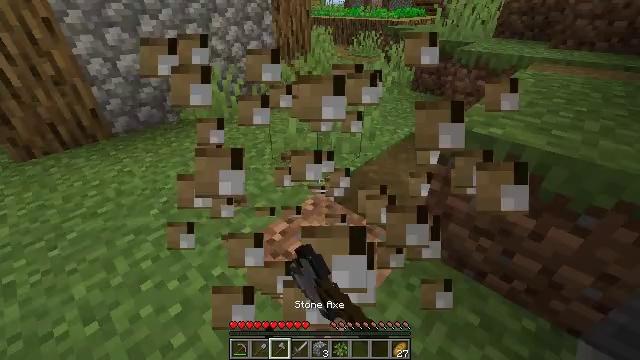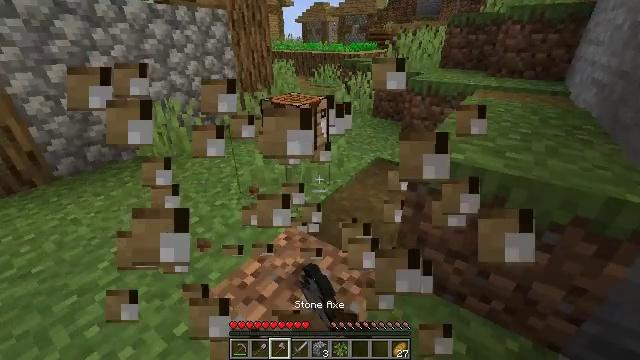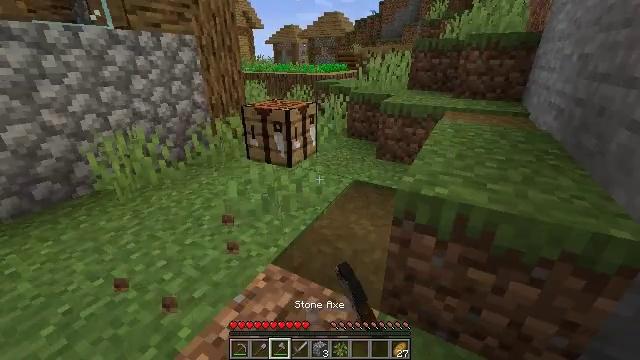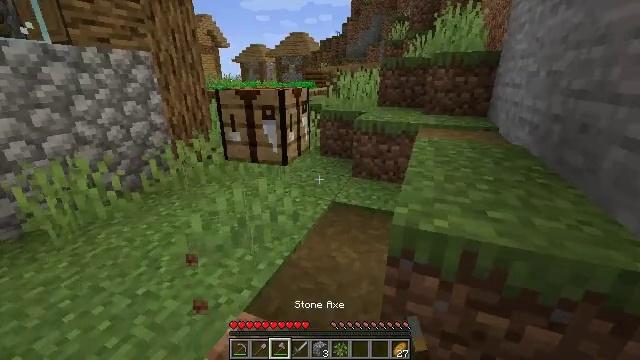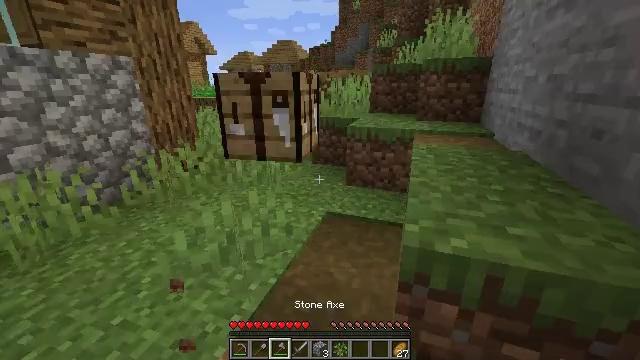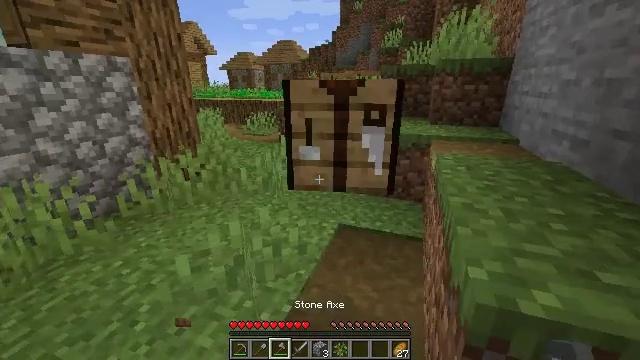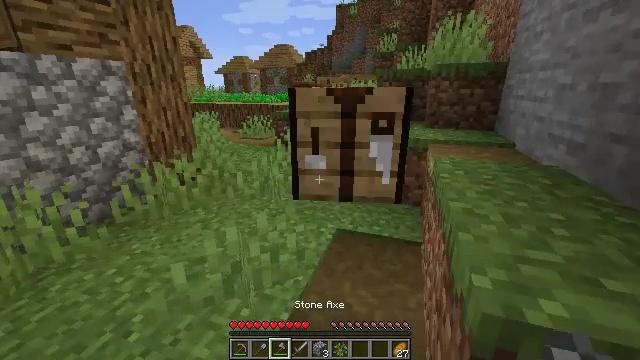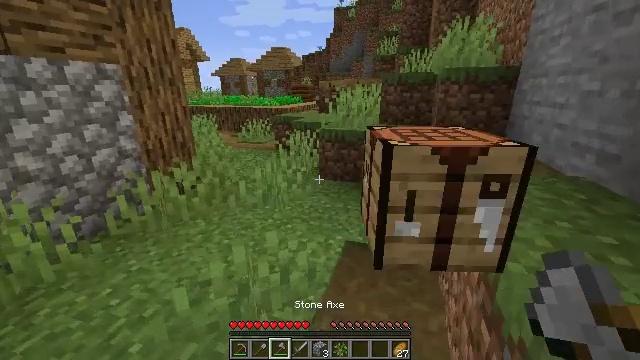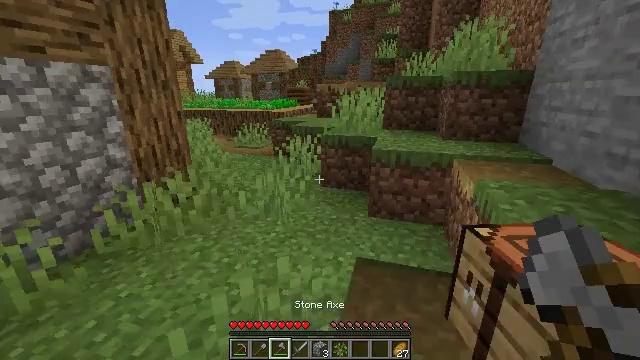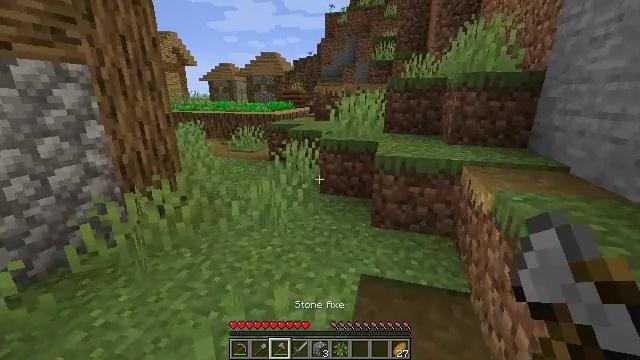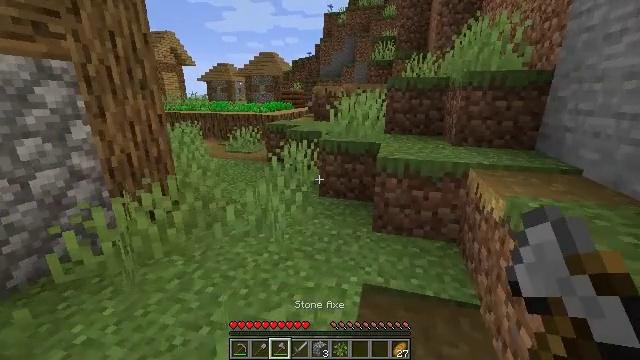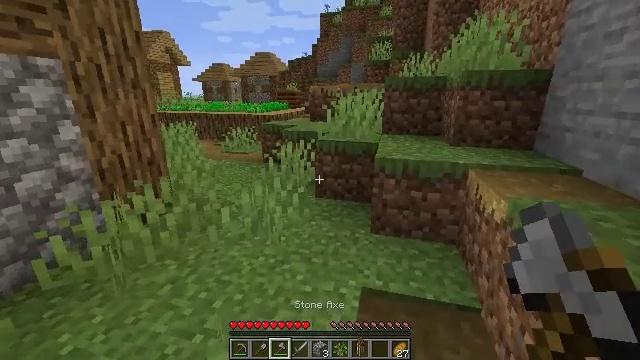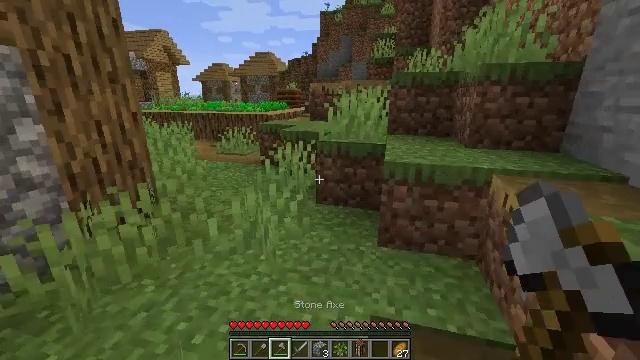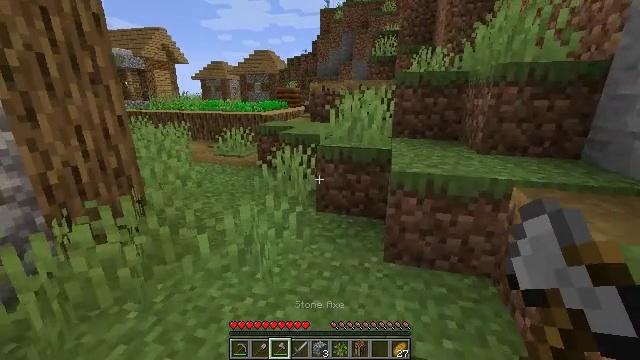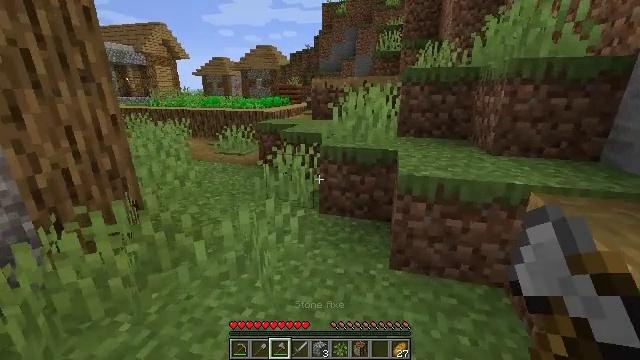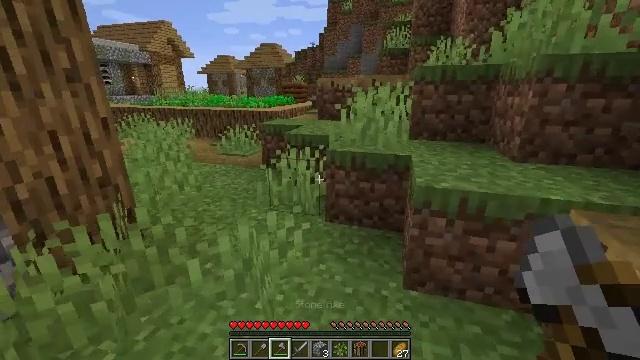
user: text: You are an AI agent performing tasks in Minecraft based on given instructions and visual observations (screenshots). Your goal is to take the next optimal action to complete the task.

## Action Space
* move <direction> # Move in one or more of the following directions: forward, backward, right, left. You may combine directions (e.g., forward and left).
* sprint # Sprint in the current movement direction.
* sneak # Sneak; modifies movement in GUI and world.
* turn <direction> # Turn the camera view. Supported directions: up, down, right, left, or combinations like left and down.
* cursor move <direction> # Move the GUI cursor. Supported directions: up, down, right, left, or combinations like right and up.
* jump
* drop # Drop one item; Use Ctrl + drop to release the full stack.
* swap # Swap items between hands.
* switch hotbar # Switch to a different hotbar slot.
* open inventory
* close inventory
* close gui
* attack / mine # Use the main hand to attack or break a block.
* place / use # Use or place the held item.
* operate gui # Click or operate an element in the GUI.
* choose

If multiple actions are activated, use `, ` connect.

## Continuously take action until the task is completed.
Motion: motion action
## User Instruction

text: Pull up beetroots from the soil.
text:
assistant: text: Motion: move forward, turn right and up
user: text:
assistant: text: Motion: move forward, turn right and up
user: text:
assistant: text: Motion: move forward, turn right and up
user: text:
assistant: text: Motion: move forward and move left, turn right and up
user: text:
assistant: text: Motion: move forward and move left
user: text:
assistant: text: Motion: move forward and move left
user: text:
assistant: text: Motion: move forward and move left
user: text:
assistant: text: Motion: move forward, turn right
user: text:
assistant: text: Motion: move forward, turn right
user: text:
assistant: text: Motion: move forward
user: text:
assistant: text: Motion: move forward
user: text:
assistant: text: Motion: move forward
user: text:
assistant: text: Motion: move forward
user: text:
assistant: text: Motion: move forward
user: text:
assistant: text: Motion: move forward, turn left
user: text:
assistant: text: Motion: move forward and move left
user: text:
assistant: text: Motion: move forward and move left
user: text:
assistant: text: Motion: move forward and move left
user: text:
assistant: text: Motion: move forward and move left
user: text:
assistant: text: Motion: move forward and move left
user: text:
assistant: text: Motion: move forward
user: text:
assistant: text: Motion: move forward, turn left
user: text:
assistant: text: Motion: move forward, turn left
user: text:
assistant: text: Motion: move forward, turn left
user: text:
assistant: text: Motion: move forward, turn left
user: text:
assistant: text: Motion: move forward, turn left
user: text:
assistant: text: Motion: move forward, sprint
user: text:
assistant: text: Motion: move forward, sprint
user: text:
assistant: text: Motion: move forward, sprint
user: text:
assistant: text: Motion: move forward, sprint